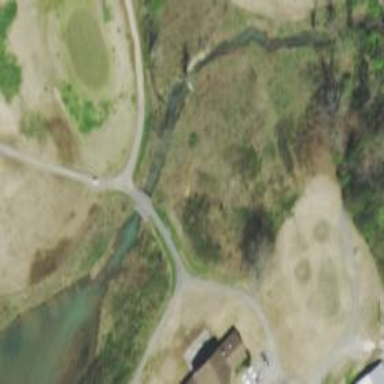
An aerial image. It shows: Pathway for golf carts.